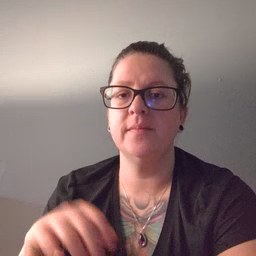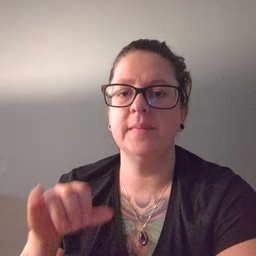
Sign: same